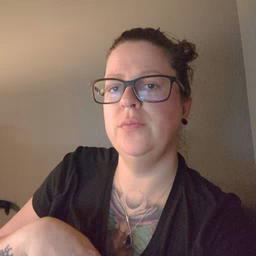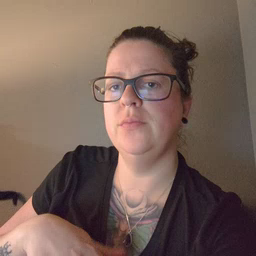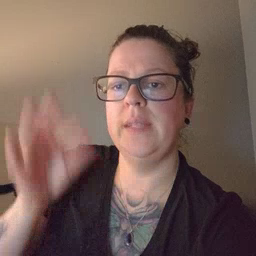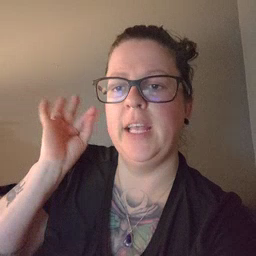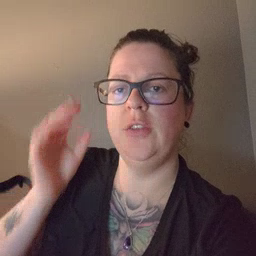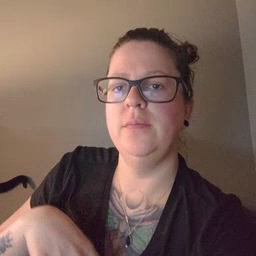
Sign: hair